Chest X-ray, AP view. Patient: 58 years old, sex M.
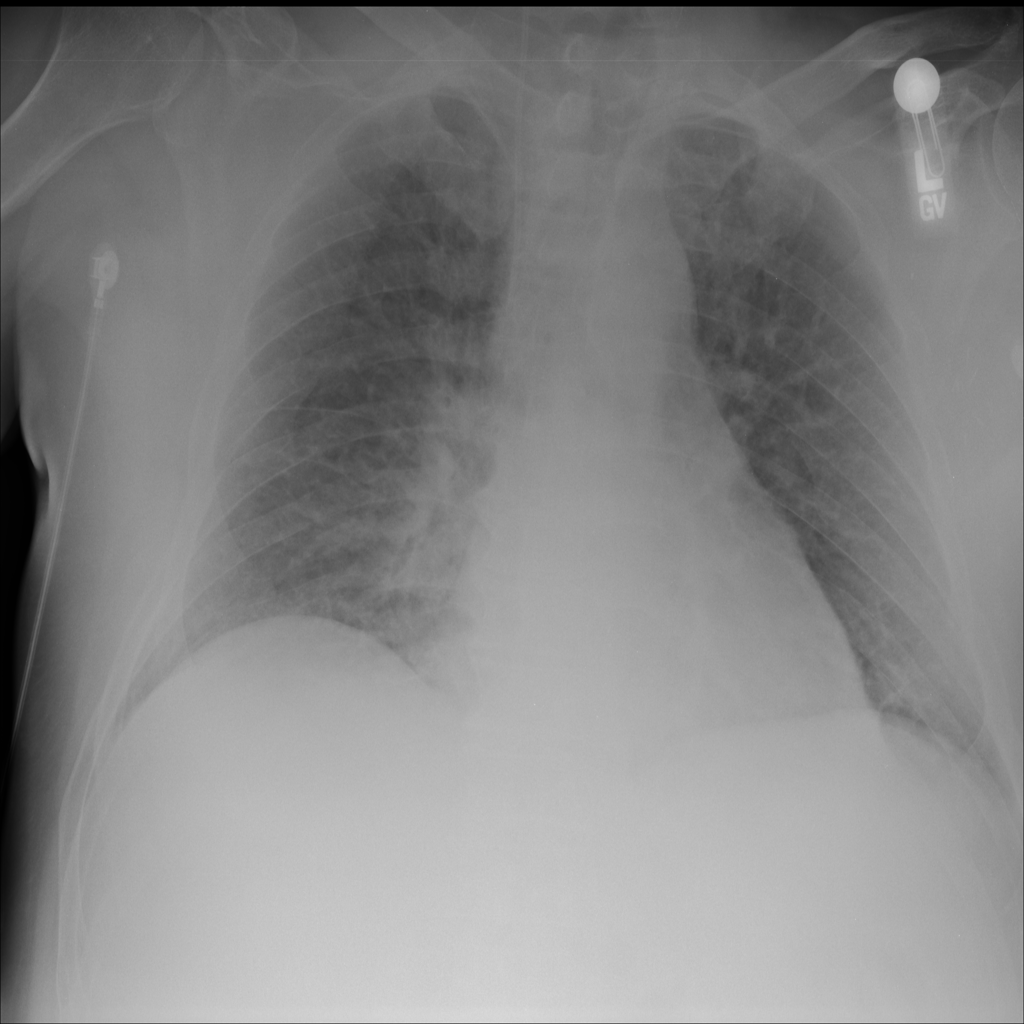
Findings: Atelectasis